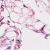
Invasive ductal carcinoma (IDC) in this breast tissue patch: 0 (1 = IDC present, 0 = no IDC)